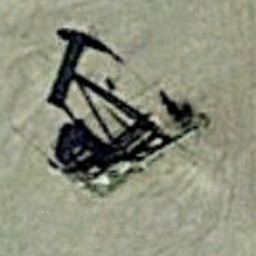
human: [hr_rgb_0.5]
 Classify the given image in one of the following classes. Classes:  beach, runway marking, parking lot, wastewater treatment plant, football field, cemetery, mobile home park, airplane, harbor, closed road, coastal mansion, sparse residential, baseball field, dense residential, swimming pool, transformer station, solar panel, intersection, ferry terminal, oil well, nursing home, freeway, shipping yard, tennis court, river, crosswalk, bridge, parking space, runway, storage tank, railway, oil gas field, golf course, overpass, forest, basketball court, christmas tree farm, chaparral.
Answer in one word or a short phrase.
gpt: oil well